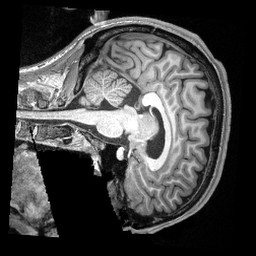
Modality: T1w
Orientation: sagittal
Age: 23
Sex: male
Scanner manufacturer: siemens
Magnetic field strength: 3 T
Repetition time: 2.3 s
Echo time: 0.00308 s